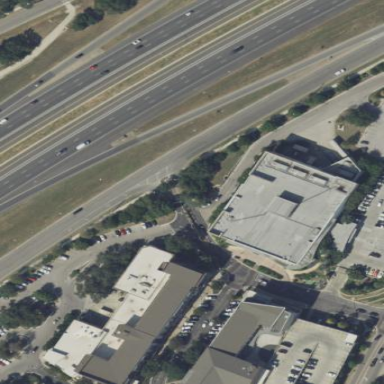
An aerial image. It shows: Department store building.